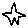
Label: star